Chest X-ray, AP view. Patient: 40 years old, sex F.
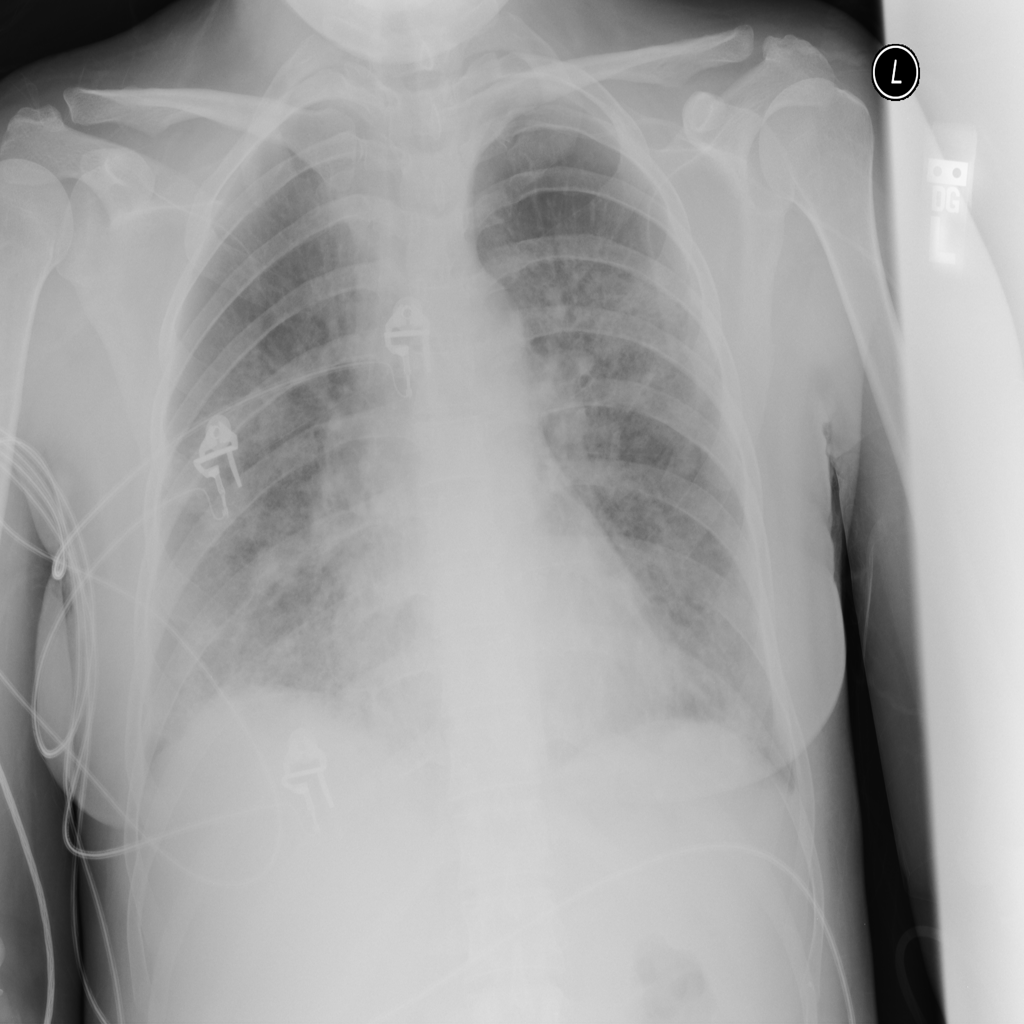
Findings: Infiltration